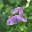
Label: 2